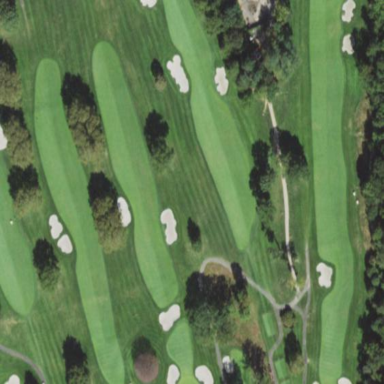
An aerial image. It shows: Golf fairway surrounded by grass.